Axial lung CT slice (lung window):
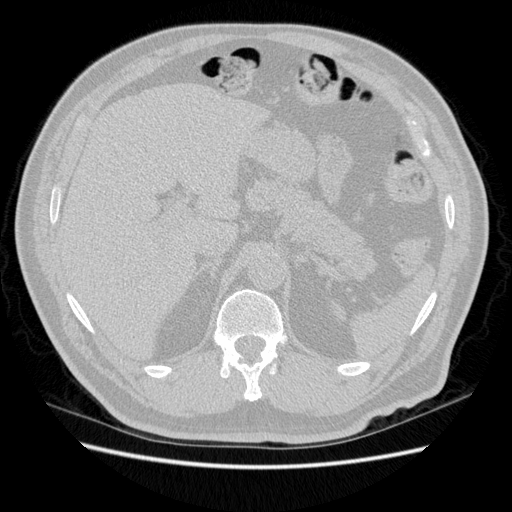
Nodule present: no